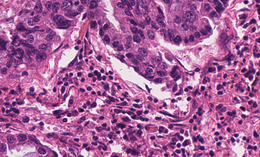
Tumor epithelial tissue: yes
Tumor-associated stroma tissue: yes
Normal tissue: no